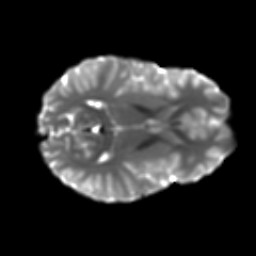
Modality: T2w
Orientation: axial
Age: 14
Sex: female
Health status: ill
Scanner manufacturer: ge
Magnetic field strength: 3 T
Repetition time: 6.752 s
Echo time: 0.079 s